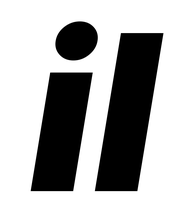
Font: Inter-Italic_Black_Italic